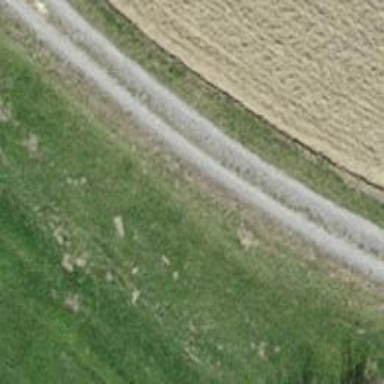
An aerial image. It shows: Compacted grade3 track.